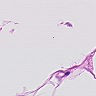
Metastatic tissue present: no